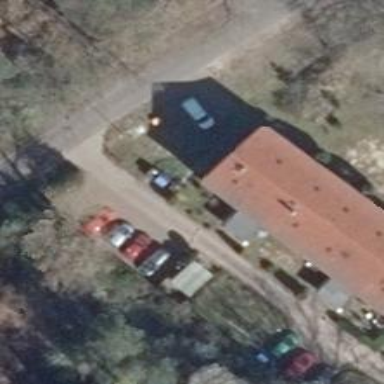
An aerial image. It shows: Ambulance station for emergencies.